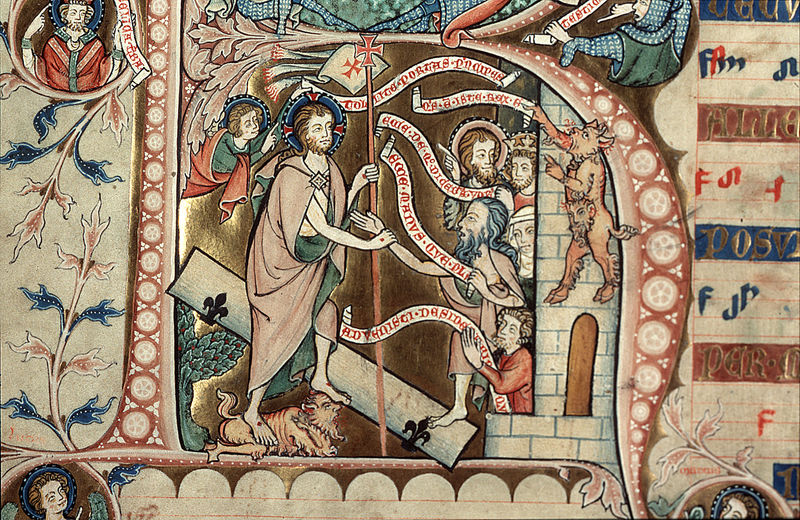
Titel: Codex Gisle
Institution: Osnabrück, Diözesanarchiv
Schlagwörter: baum, blau, grün, menschen, blumen, braun, schwarz, tür, weiss, rot, tier, tiere, ornament, bart, band, bild, gold, blatt, pflanze, krone, engel, schrift, stab, fahne, mauer, könig, detail, floral, ornamente, adam, eva, buch, burg, kreuz, festung, kreise, initiale, ritter, ranke, schein, heiligenschein, nimbus, christus, jesus, wundmale, hölle, teufel, heiliger, löwe, heilige, lilien, jünger, prophet, auferstehung, drache, kreuzblume, spruchband, schriftband, kreuzstab, glorie, buchmalerei, fibel, schriftbänder, kettenhemd, vorhölle, fchristus, handschfrift, #teufel, miniaturzeichnung